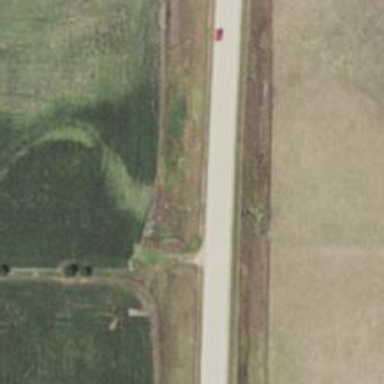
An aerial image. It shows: Tertiary road.